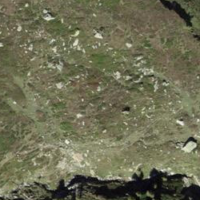
EUNIS habitat code: 26
Species observed at this site:
Geum montanum
Bartsia alpina